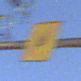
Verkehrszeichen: EndeUmleitung
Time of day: SunriseSunset
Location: Outdoor (Nature)
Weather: Clear
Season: NotSpecified
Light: Natural